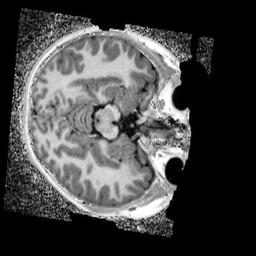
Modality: UNIT1_denoised
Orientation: axial
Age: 11
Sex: female
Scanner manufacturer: siemens
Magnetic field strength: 3 T
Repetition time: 4 s
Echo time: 0.00299 s